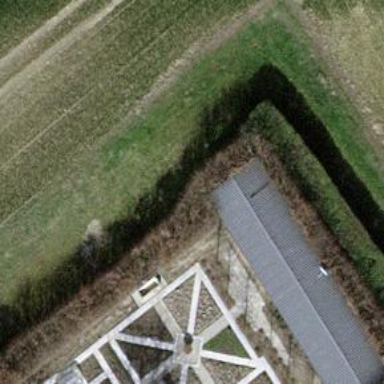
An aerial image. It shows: Hedge acting as barrier.